Interaction volume radius: 10 \u00c5
Interaction volume height: 25 \u00c5
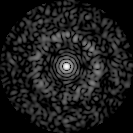
Disorder parameter: 0.8466